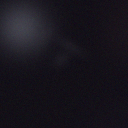
Screen state: off